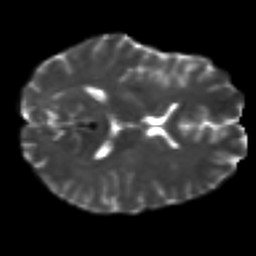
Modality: T2w
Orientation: axial
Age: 29
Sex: female
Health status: ill
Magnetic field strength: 3 T
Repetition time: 9 s
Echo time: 0.093 s